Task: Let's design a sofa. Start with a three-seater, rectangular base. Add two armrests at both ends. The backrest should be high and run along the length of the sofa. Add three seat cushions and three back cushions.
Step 260:
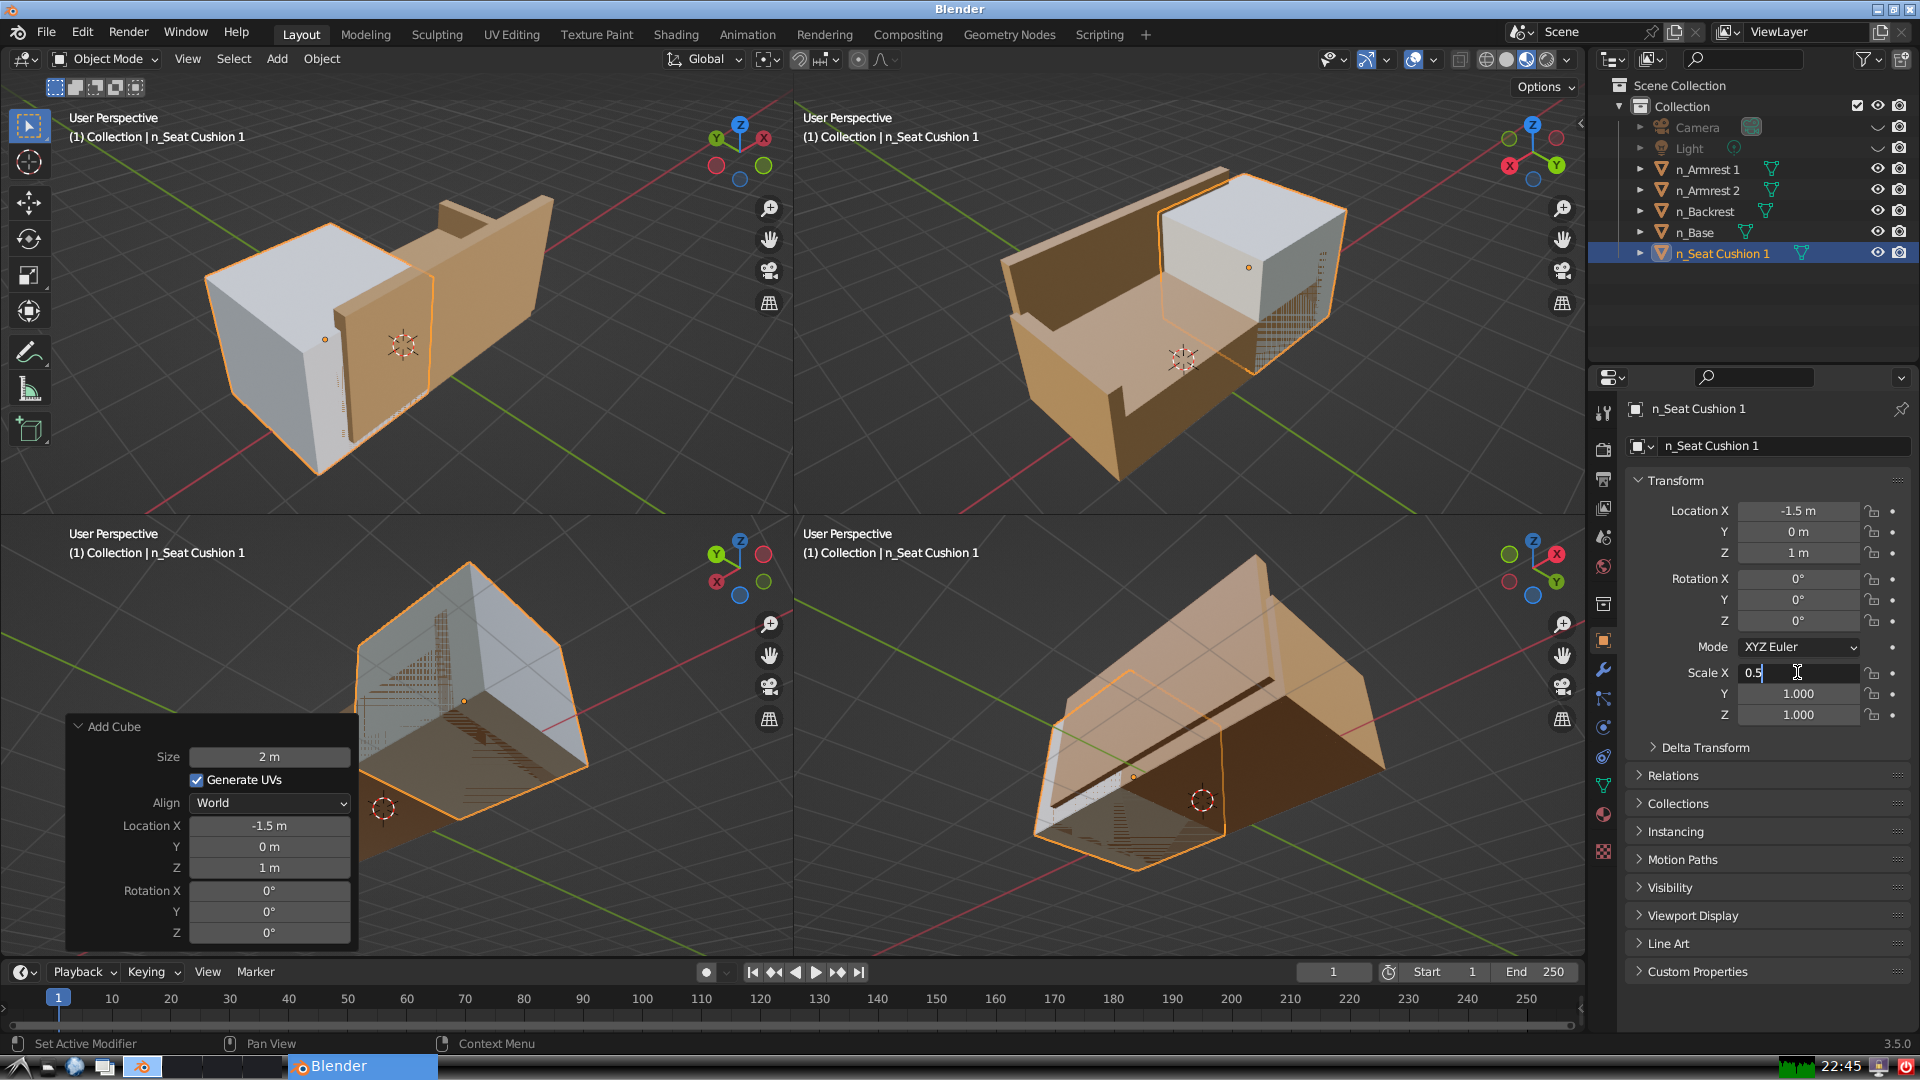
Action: {"key_press": ['Return']}